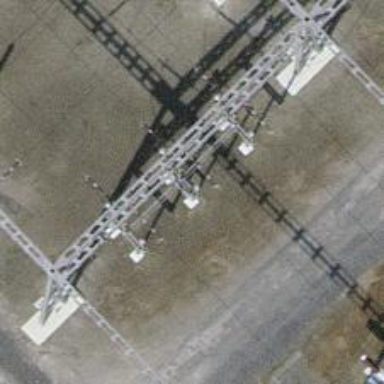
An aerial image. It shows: Insulator used in power equipment.